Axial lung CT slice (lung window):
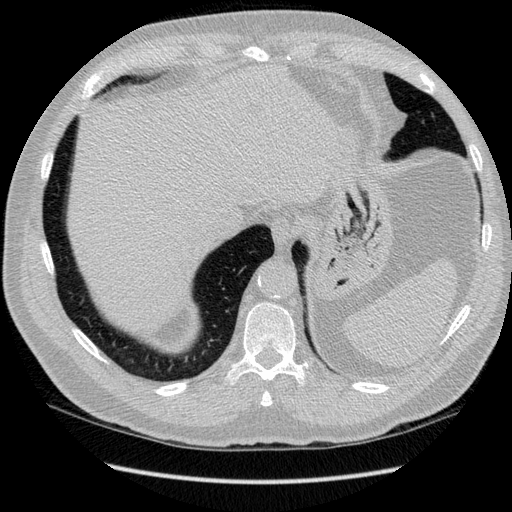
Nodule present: no